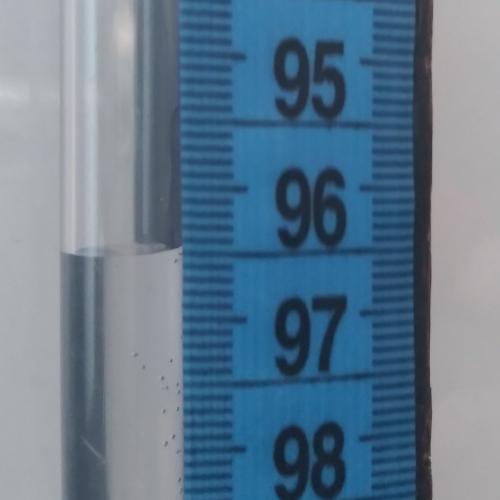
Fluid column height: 96.5 cm